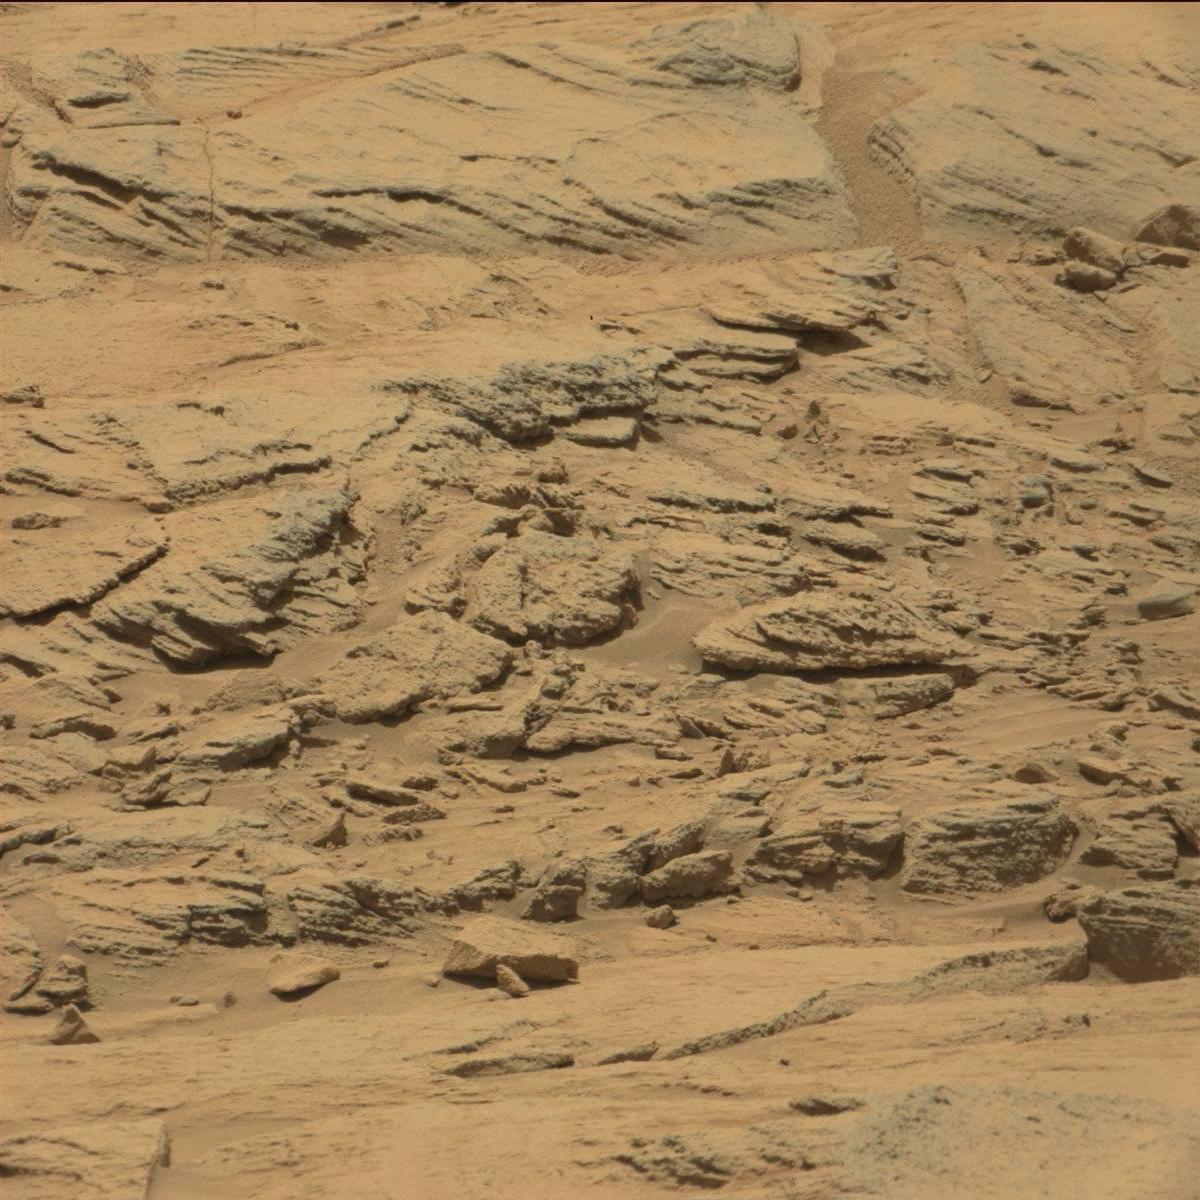
Terrain classes present: Bedrock, Sand / Soil